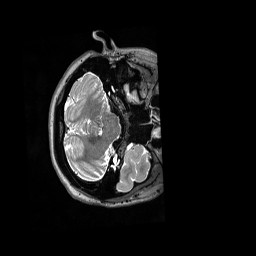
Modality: T2w
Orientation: axial
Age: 25
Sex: female
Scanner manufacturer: siemens
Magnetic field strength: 3 T
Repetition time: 3.2 s
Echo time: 0.562 s